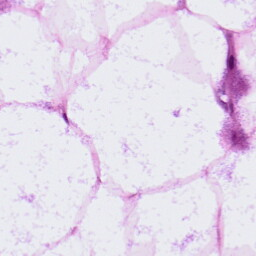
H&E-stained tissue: LymphNode